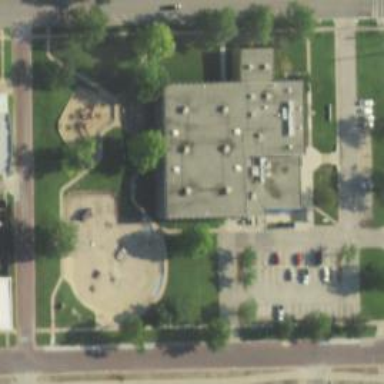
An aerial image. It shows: Fitness centre on leisure land.